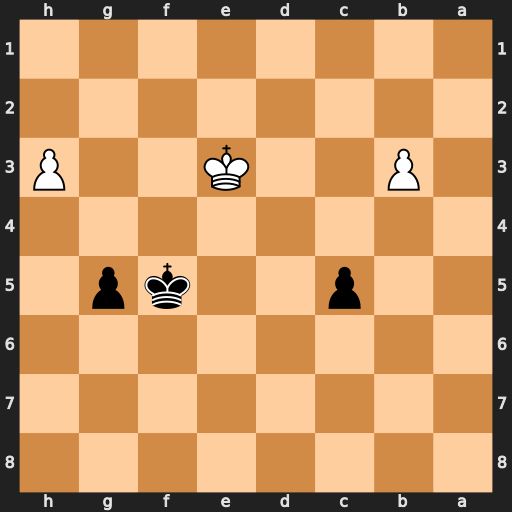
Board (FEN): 8/8/8/2p2kp1/8/1P2K2P/8/8
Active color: b
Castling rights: -
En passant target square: -
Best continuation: Ke5 Ke2 Ke4